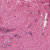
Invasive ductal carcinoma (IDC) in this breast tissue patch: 0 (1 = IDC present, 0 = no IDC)